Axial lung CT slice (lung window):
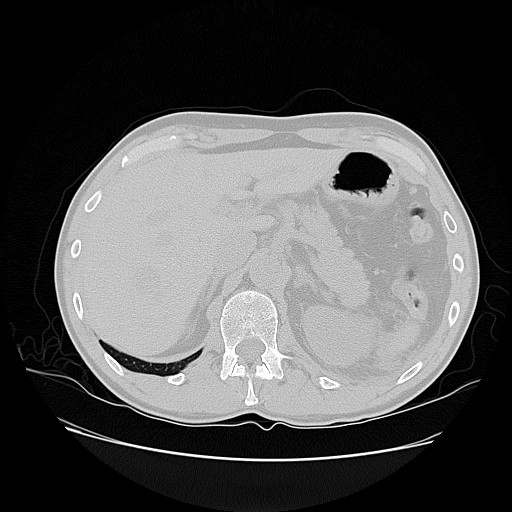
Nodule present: no